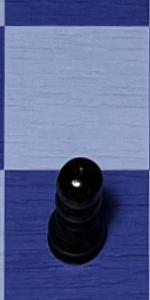
Label: Pawn_Black